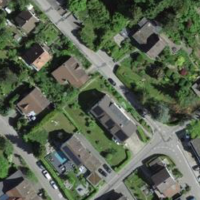
EUNIS habitat code: 54
Species observed at this site:
Prunus padus